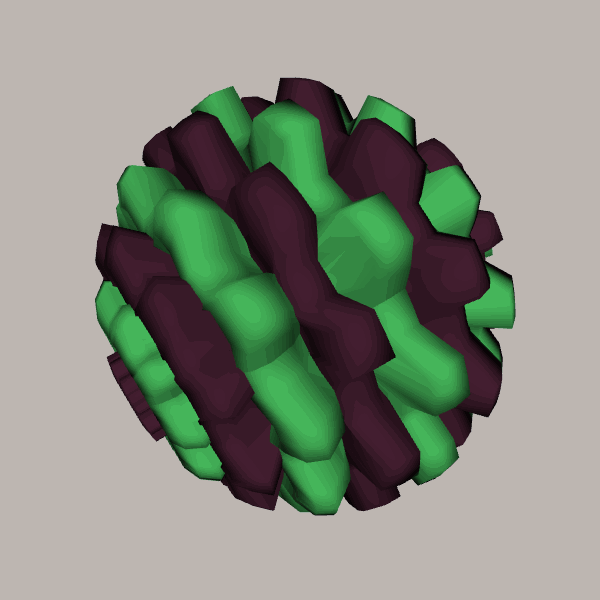
Background: light